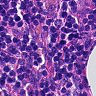
Metastatic tissue present: no